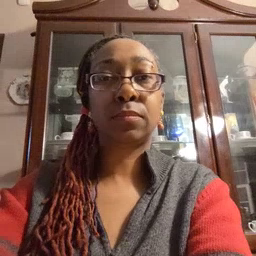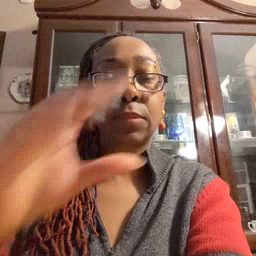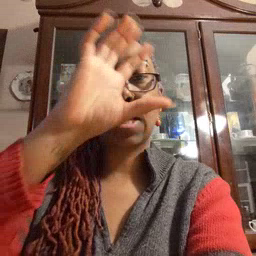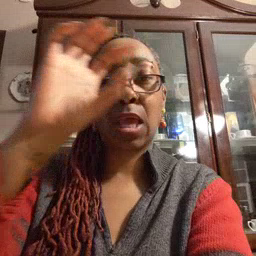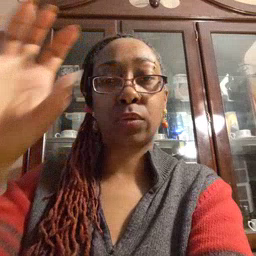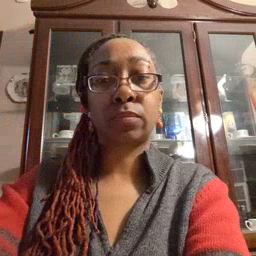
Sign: cloud